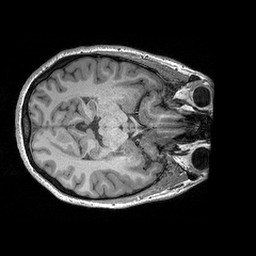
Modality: T1w
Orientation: axial
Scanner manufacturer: siemens
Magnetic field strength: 3 T
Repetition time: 2.3 s
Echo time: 0.00298 s